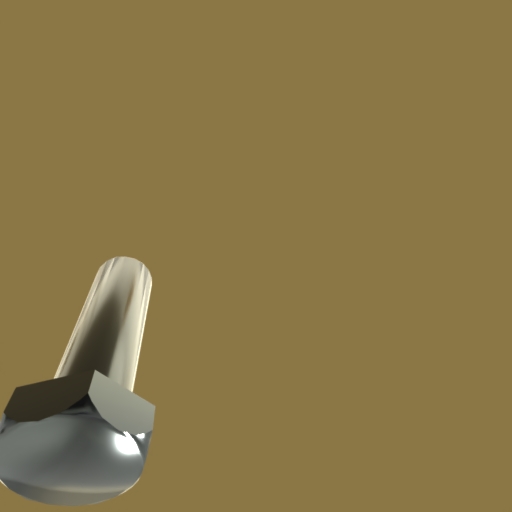
Label: bolt